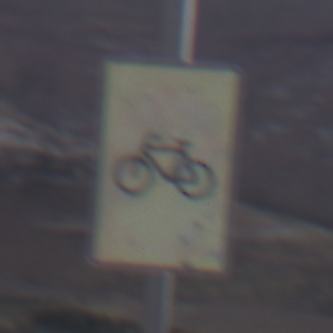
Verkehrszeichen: RadverkehrOhnePfeilsymbol
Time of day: Dusk
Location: Outdoor (Nature)
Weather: Clear
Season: NotSpecified
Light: Natural